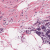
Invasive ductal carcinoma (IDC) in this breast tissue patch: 0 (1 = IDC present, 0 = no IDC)